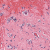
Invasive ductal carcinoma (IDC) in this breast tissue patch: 0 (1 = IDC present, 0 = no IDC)